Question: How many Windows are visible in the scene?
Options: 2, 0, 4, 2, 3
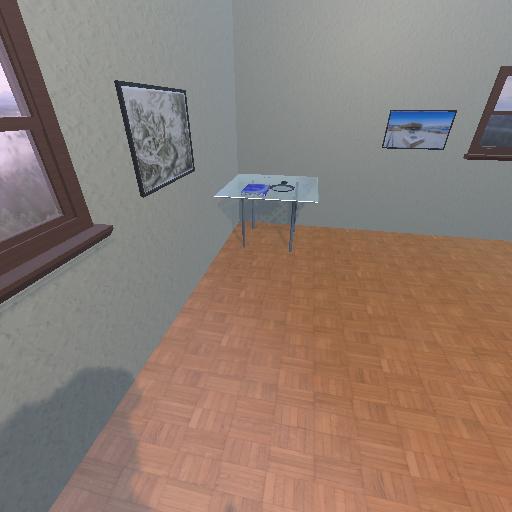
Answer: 2